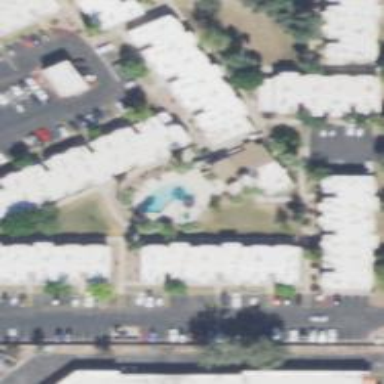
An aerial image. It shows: Swimming pool located in leisure land.